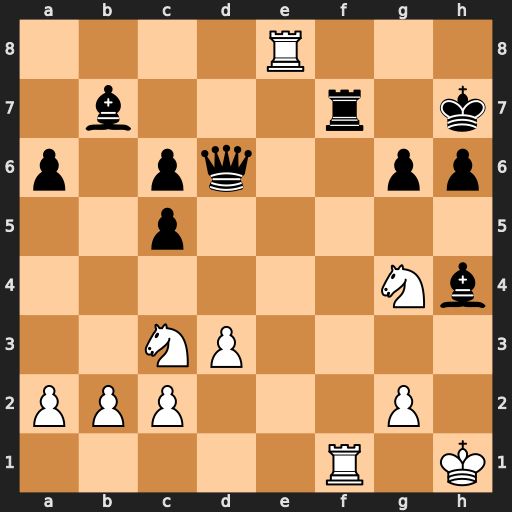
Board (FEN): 4R3/1b3r1k/p1pq2pp/2p5/6Nb/2NP4/PPP3P1/5R1K
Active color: w
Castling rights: -
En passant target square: -
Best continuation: Rxf7#